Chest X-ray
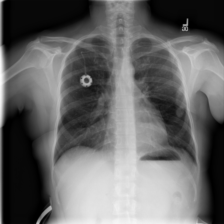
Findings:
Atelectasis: negative
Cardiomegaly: negative
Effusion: negative
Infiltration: negative
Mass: negative
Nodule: negative
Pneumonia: negative
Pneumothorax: negative
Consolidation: negative
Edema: negative
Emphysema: negative
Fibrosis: negative
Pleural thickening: negative
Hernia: negative